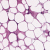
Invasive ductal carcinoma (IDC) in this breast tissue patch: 0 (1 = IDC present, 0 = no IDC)